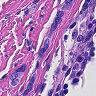
Metastatic tissue present: yes